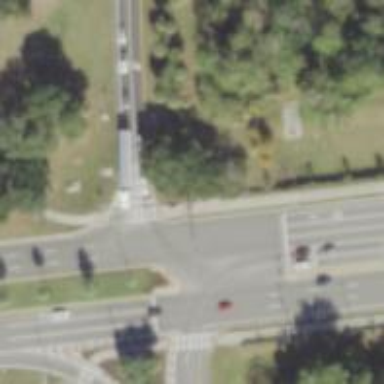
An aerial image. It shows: Crossing on path.